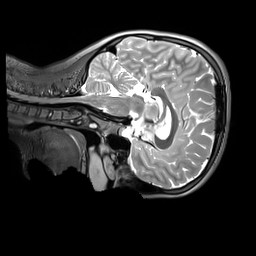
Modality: T2w
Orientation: sagittal
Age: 11
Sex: male
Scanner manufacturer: siemens
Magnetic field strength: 3 T
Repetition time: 3.2 s
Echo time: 0.408 s